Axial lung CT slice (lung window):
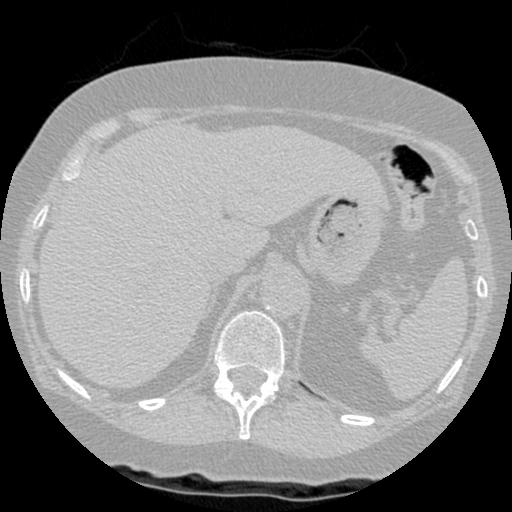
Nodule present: no